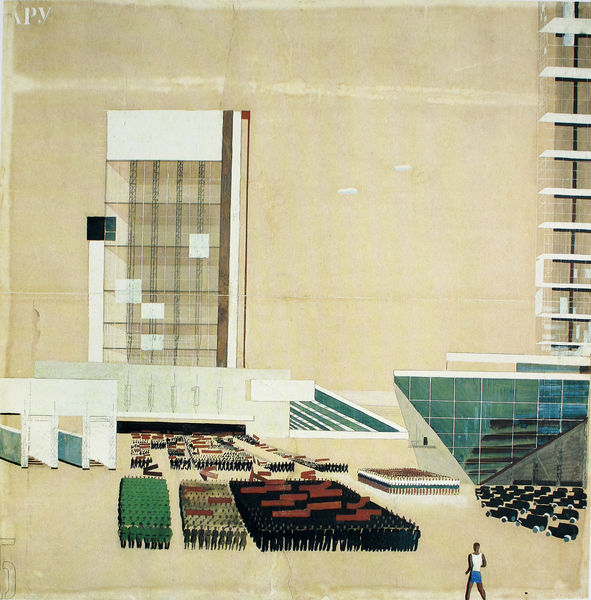
Titel: Wettbewerbsentwurf für den Palast der Sowjets
Künstler: Alexander Deineka
Standort: Moskau
Institution: Staatliches Architekturmuseum
Schlagwörter: blau, grün, fenster, glas, weiss, architektur, mensch, kalt, modern, läufer, eckig, plakat, armee, quadrate, olympia, parade, autos, russisch, hochhaus, lift